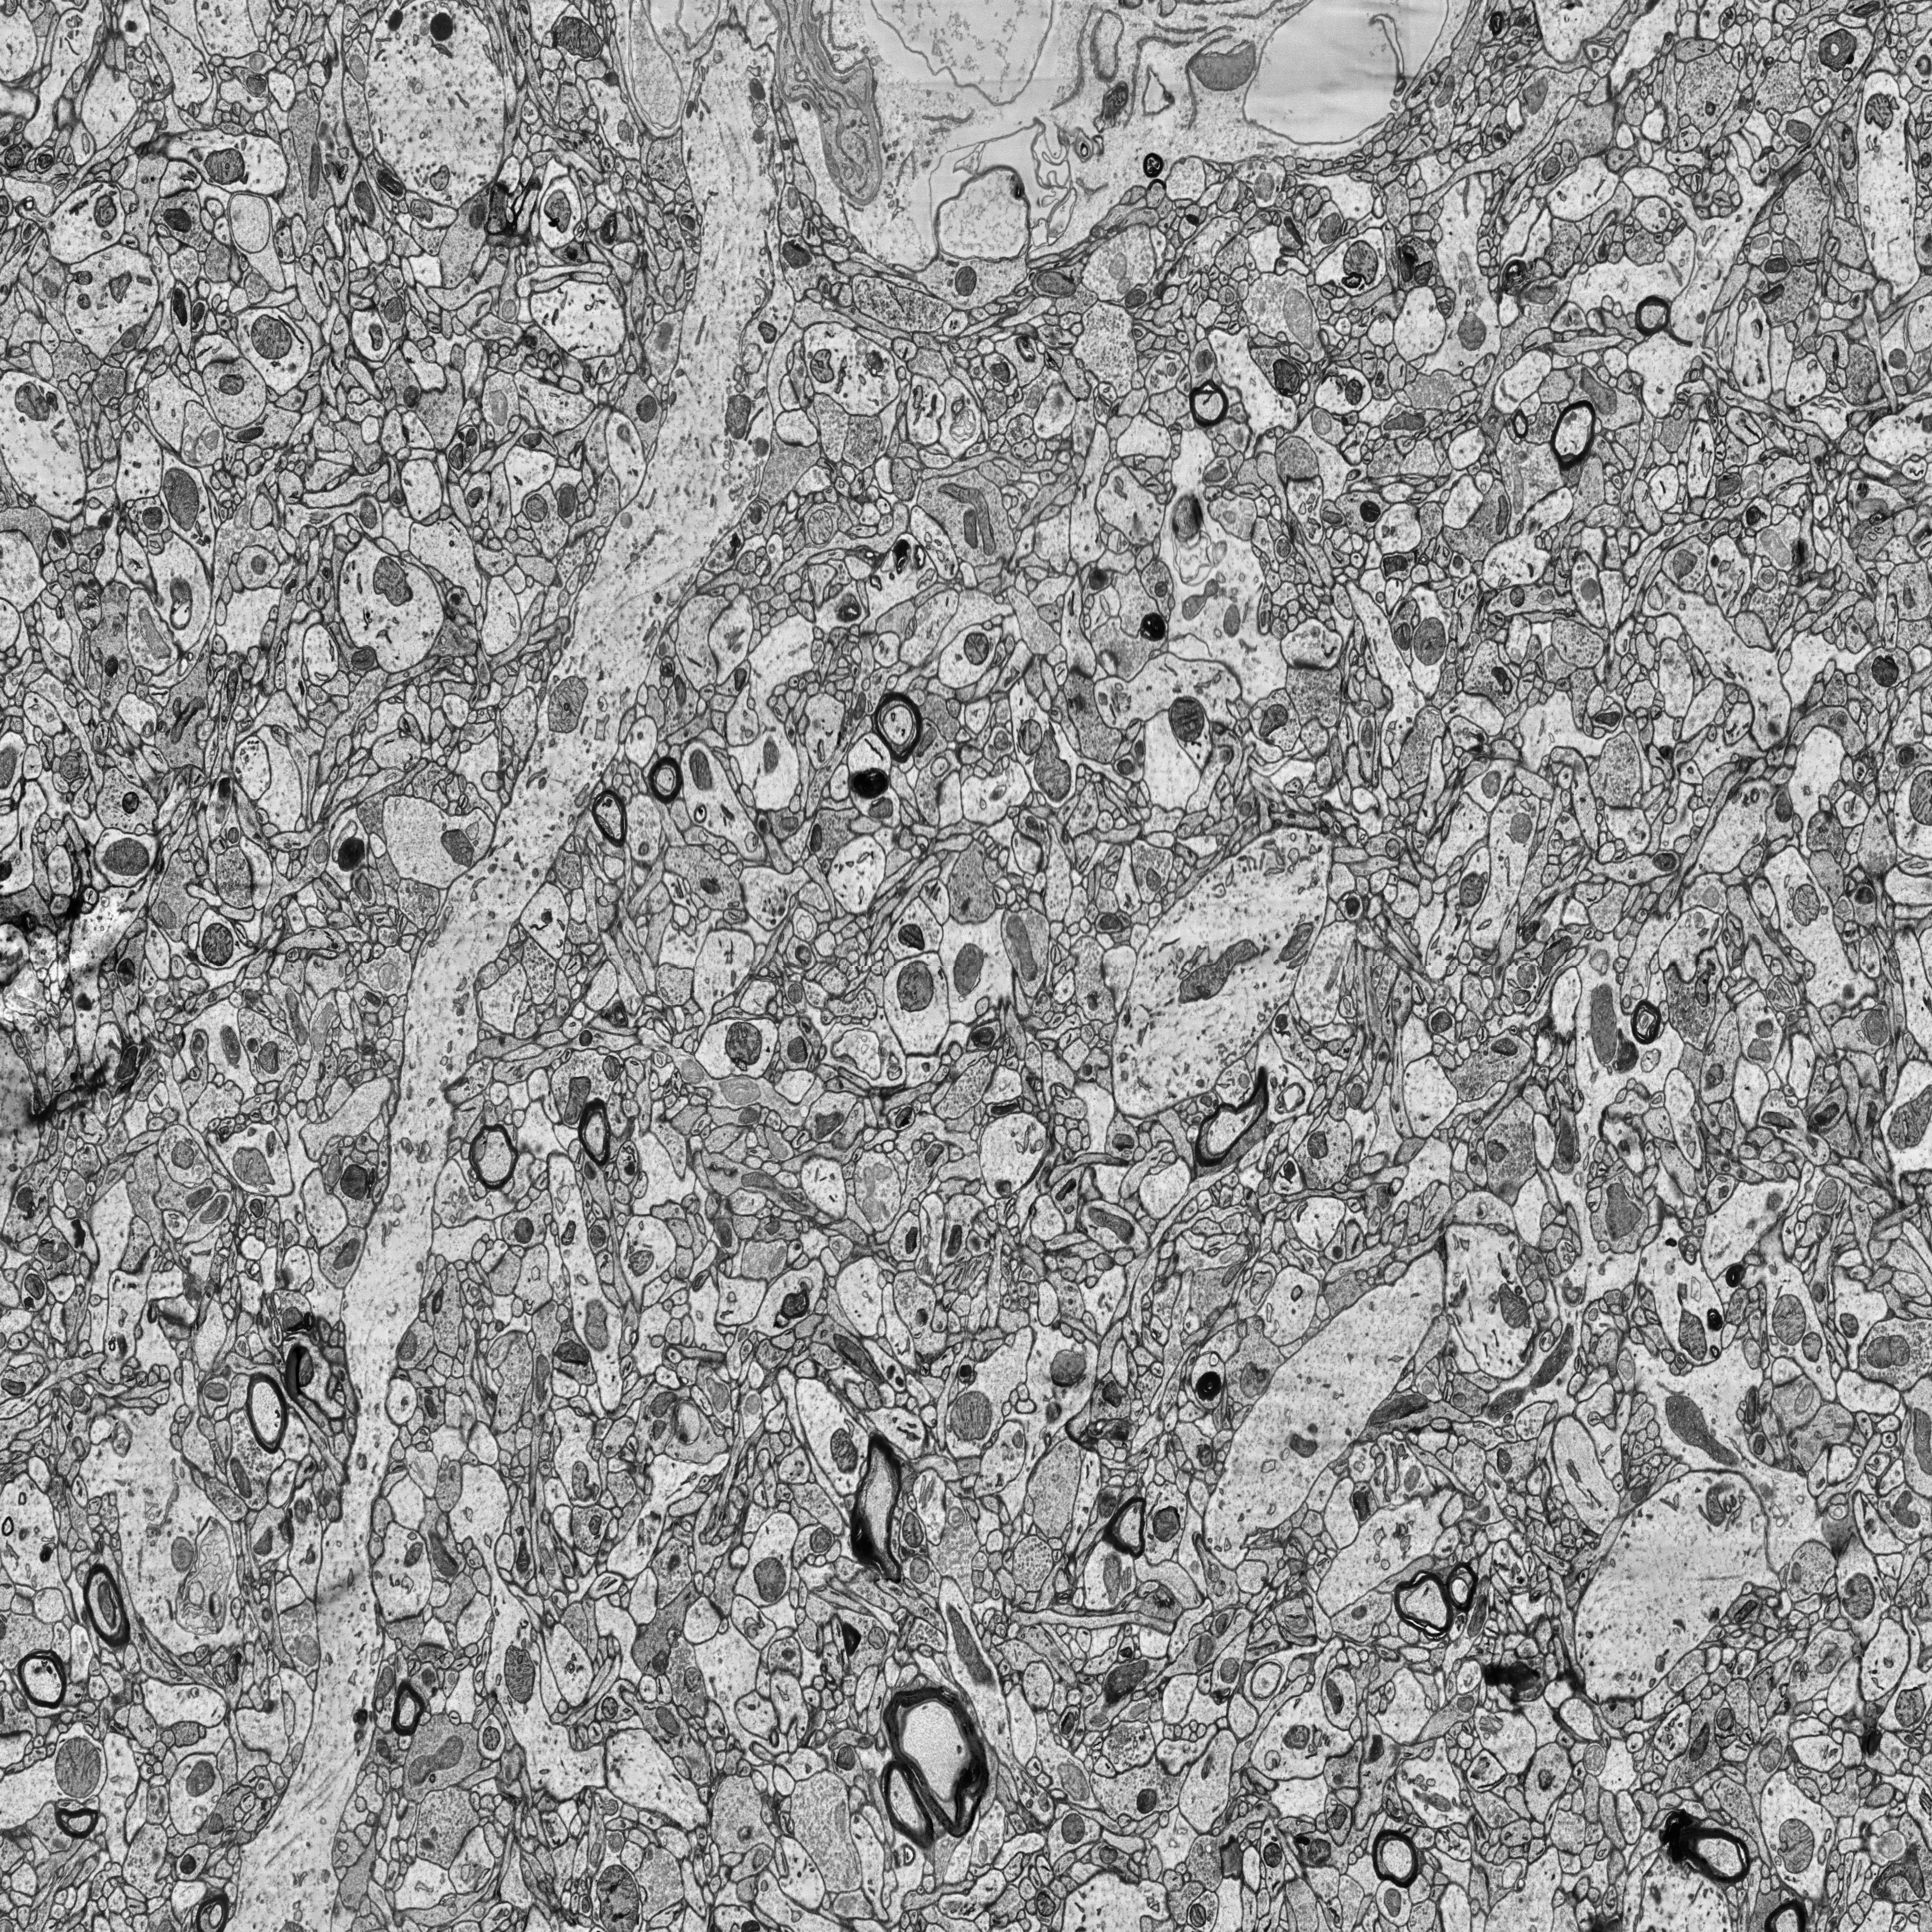
Electron microscopy slice of human cortex tissue
Slice depth (z): 102
Mitochondria instances in slice: 506